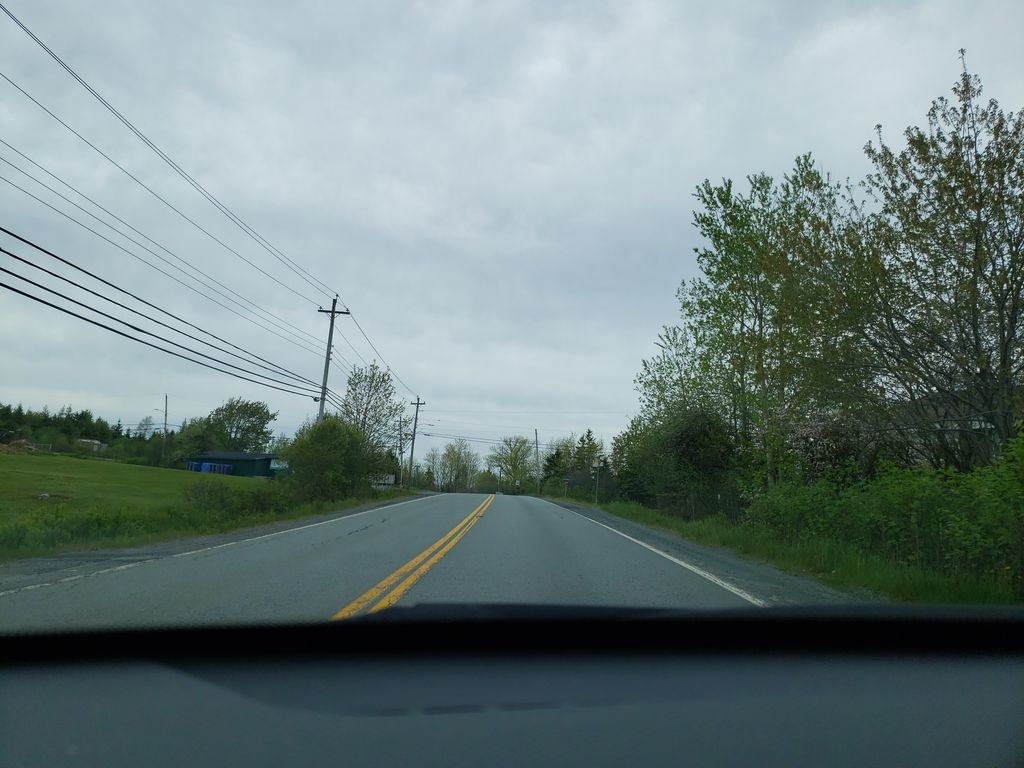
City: halifax